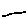
Label: line